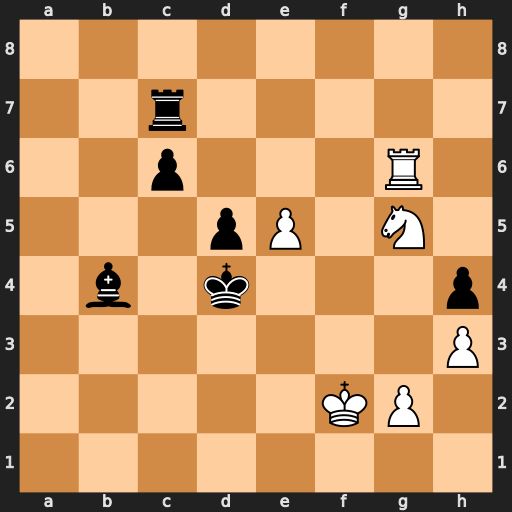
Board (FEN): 8/2r5/2p3R1/3pP1N1/1b1k3p/7P/5KP1/8
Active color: w
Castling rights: -
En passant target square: -
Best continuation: Ne6+ Kxe5 Nxc7